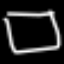
Label: square